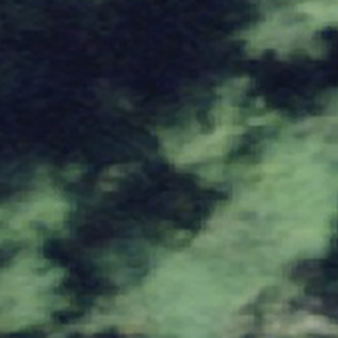
Label: other